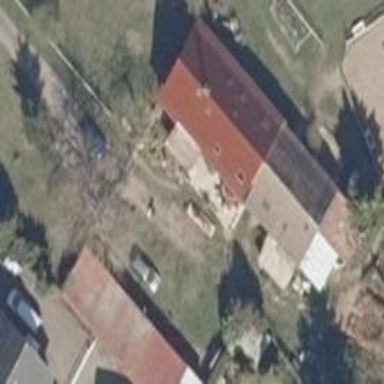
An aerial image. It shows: Gabled roofed house.